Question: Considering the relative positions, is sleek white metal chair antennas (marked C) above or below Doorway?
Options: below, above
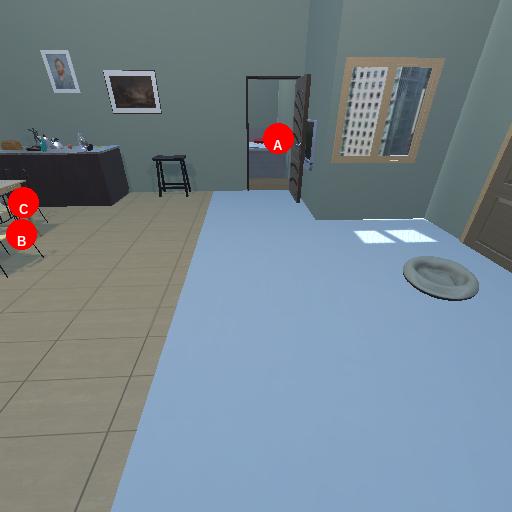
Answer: below